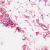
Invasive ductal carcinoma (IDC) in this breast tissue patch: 0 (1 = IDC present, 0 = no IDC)